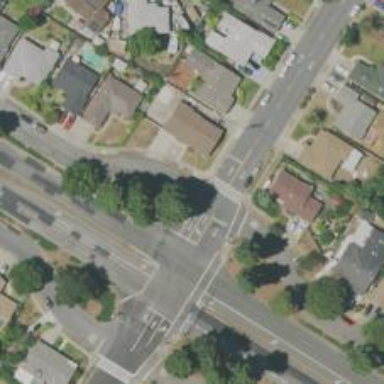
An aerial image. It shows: Stop road.